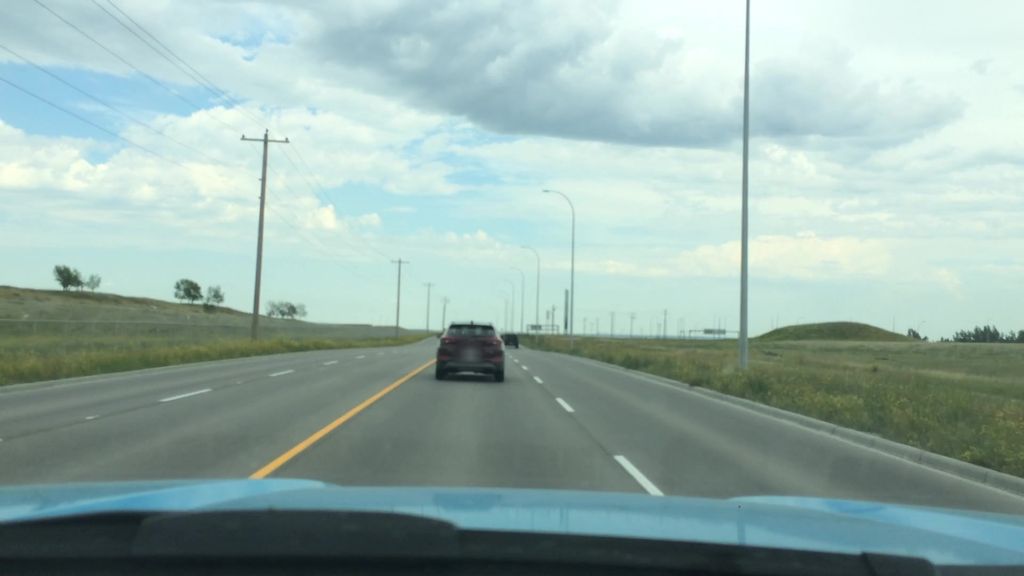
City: calgary